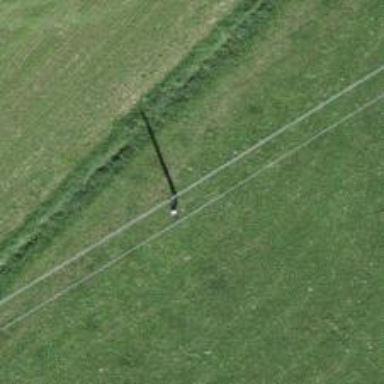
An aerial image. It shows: Power pole.